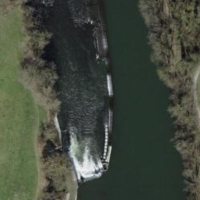
EUNIS habitat code: 15
Species observed at this site:
Corylus avellana